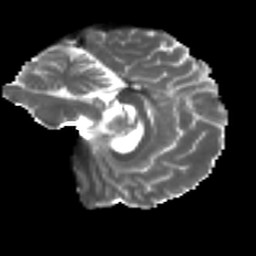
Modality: T2w
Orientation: sagittal
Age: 33
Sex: male
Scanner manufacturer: ge
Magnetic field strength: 3 T
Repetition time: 7.8 s
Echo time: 0.0606 s